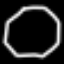
Label: octagon